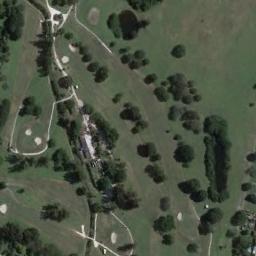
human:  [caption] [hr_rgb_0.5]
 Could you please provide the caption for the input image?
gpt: There are two large bunkers and two paths .

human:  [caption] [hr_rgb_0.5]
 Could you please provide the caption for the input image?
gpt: Many trees are near the golf course .

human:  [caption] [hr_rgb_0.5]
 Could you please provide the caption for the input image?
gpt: The golf course has some fairways, Roads, Barrier trees and sandpits and some barrier trees are on both sides of the fairways .

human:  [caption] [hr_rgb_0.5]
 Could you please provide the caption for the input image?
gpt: There are a few bunkers and a few paths on a large green lawn on the golf course with many trees and several buildings .

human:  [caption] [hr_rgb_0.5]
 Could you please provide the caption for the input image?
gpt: There are some trees and bunkers on the golf course .